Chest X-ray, AP view. Patient: 22 years old, sex M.
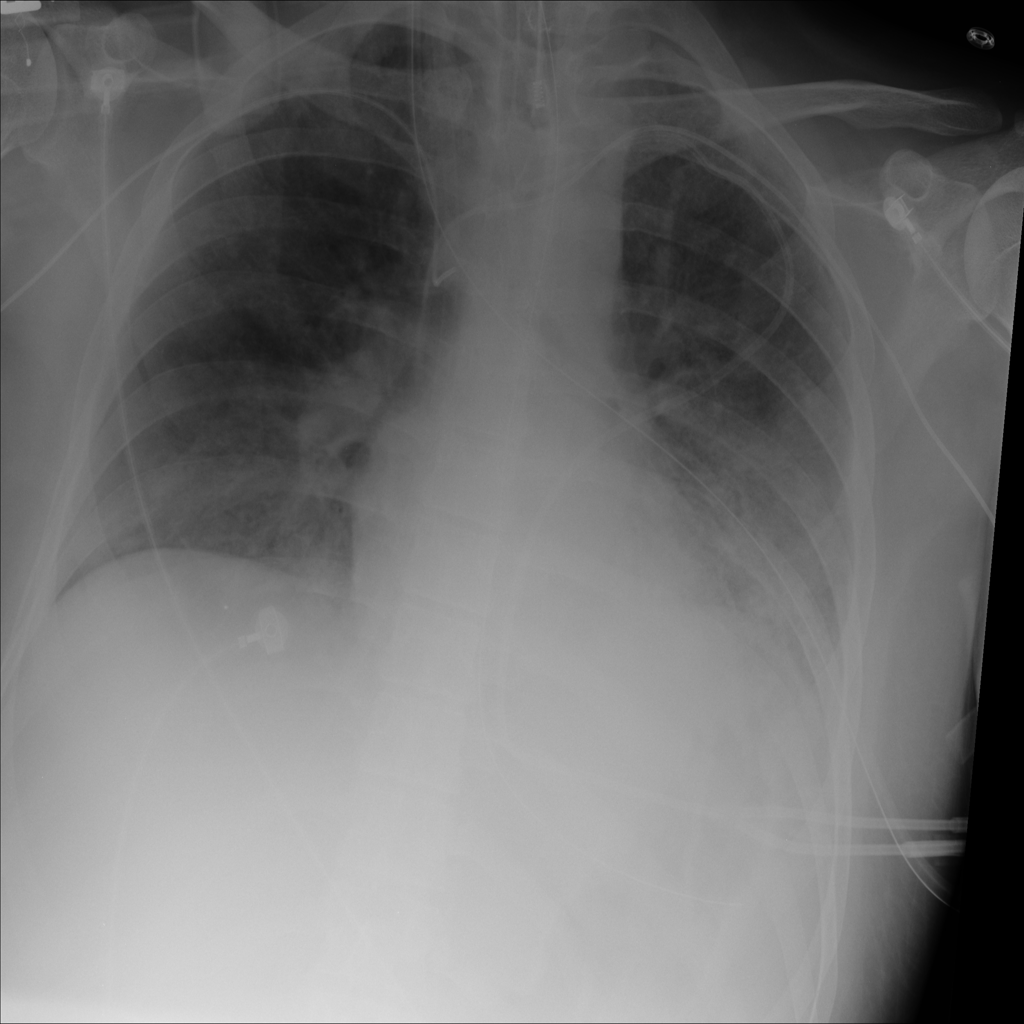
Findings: Consolidation, Infiltration